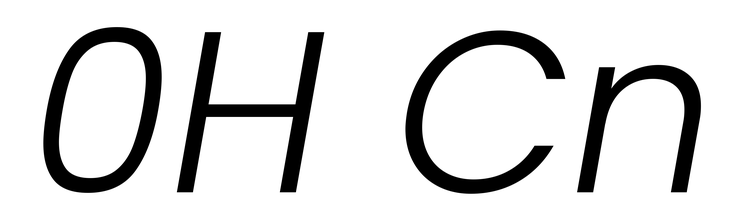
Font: Poppins-LightItalic